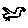
Label: bird